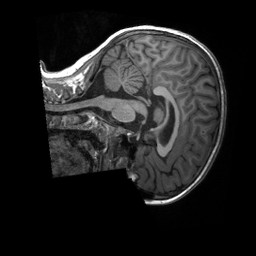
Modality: T1w
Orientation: sagittal
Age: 8
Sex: male
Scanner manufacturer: siemens
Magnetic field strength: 3 T
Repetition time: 2.3 s
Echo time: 0.00232 s